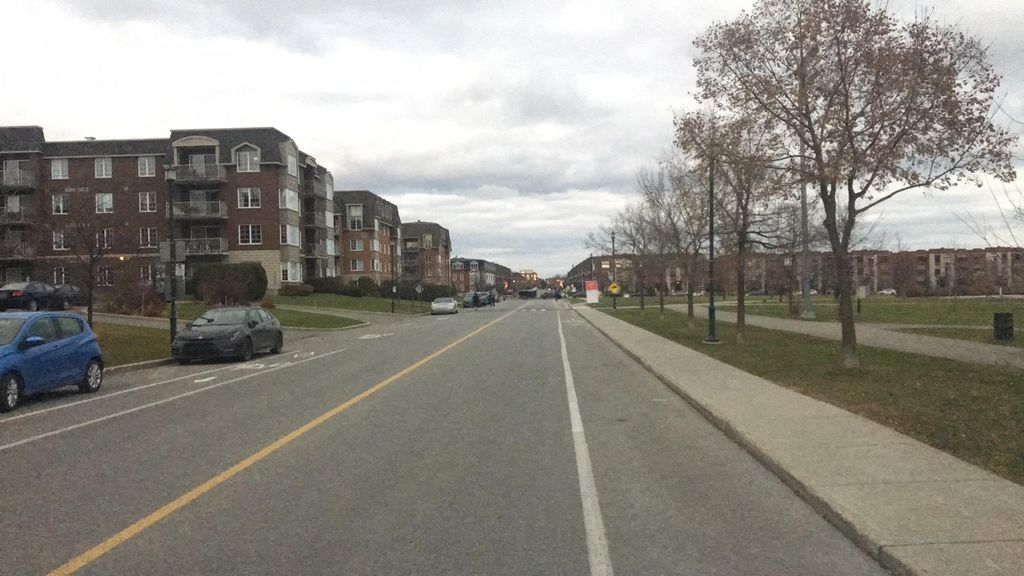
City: montreal